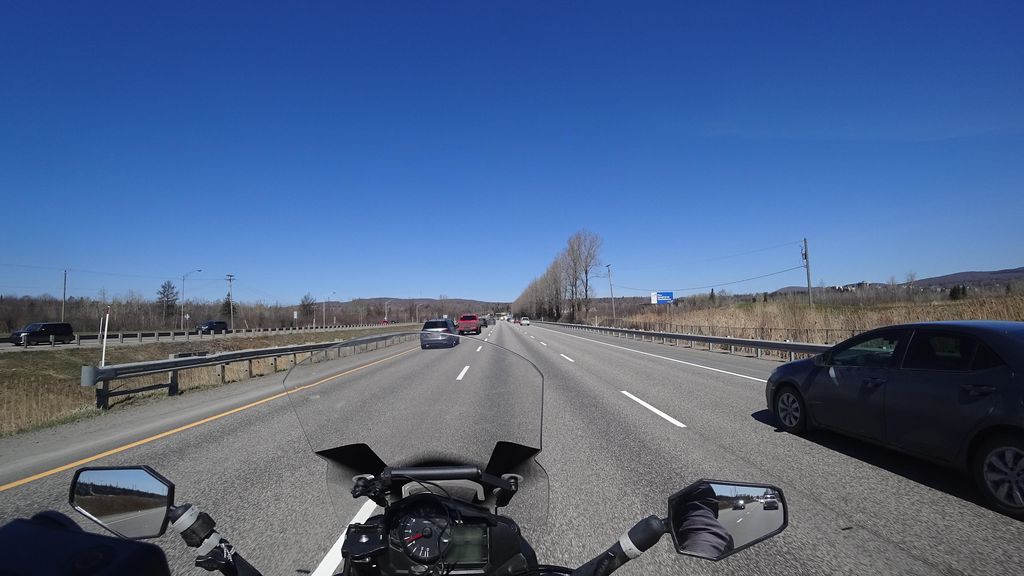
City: quebec_city